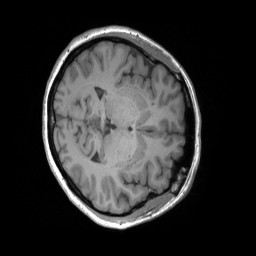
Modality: T1w
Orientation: axial
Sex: female
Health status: ill
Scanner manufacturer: siemens
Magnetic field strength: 3 T
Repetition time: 1.66 s
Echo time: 0.00254 s